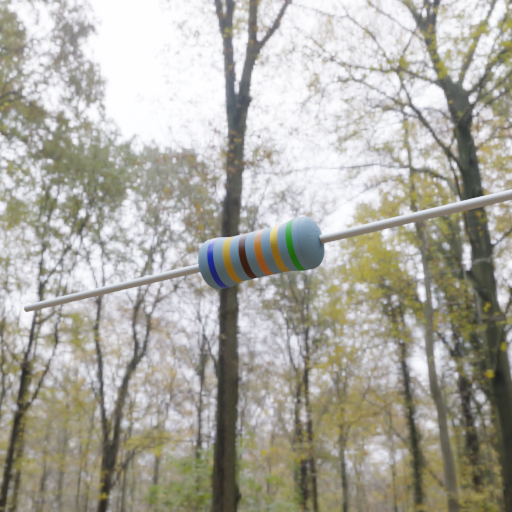
Resistor colour bands (in order): blue, gold, brown, orange, gold, green